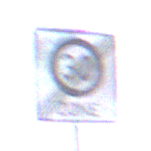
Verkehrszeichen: EndeZone30
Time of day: SunriseSunset
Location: Outdoor (Beach)
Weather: Overcast
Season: NotSpecified
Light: Natural